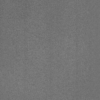
Label: dusty